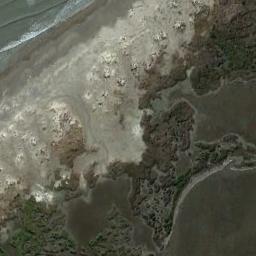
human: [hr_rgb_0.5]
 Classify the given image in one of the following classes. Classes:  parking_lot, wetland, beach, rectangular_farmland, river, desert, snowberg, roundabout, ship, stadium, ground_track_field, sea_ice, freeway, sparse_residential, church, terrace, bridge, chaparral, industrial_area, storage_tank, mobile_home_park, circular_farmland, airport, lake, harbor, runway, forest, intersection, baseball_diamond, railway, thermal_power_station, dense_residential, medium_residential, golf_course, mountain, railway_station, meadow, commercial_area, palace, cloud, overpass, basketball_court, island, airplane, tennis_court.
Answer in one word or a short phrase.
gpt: wetland